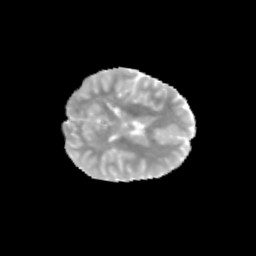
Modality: MD
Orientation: axial
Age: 12
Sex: female
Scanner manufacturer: siemens
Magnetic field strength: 3 T
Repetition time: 3.8 s
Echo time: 0.07 s